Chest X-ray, AP view. Patient: 27 years old, sex F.
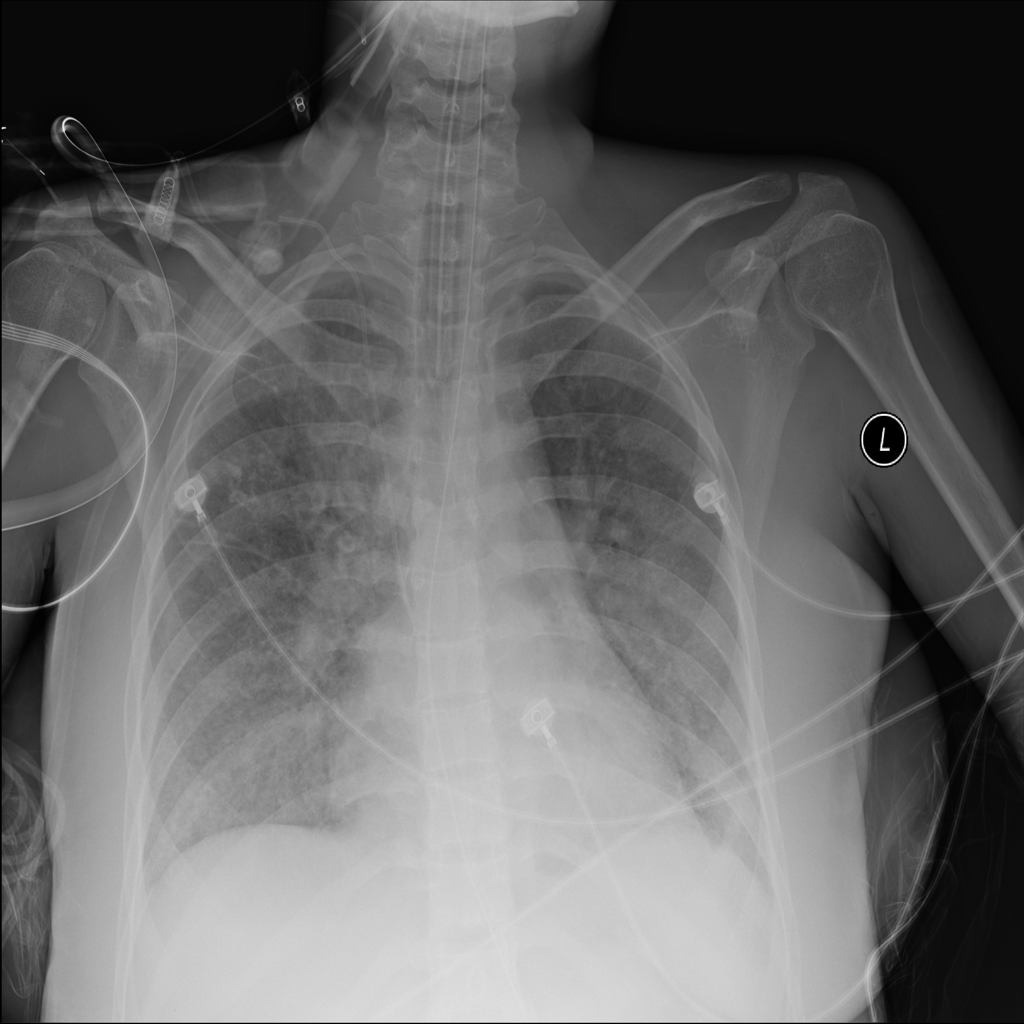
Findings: Atelectasis, Edema, Infiltration